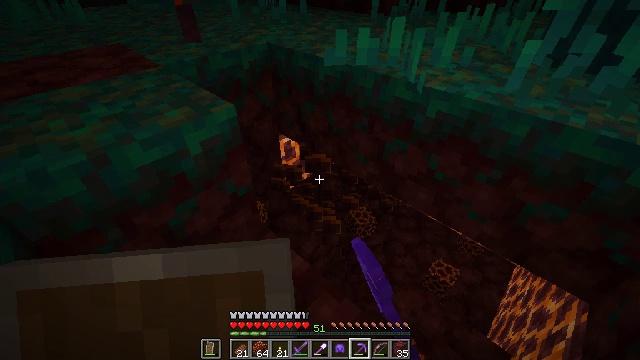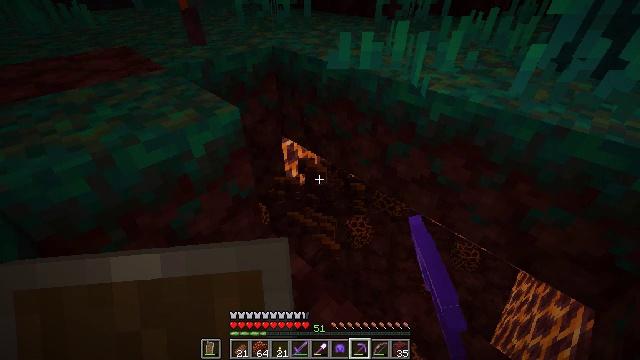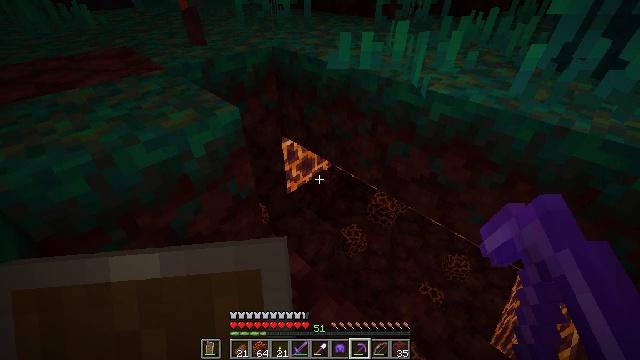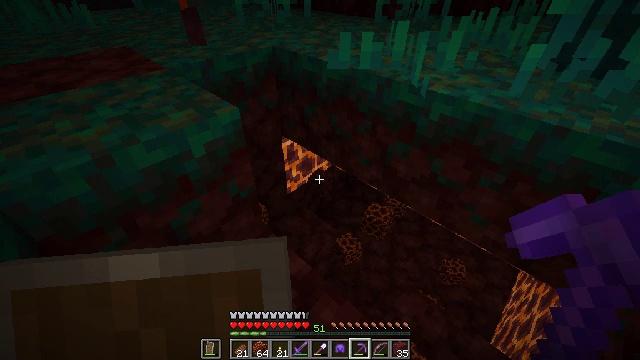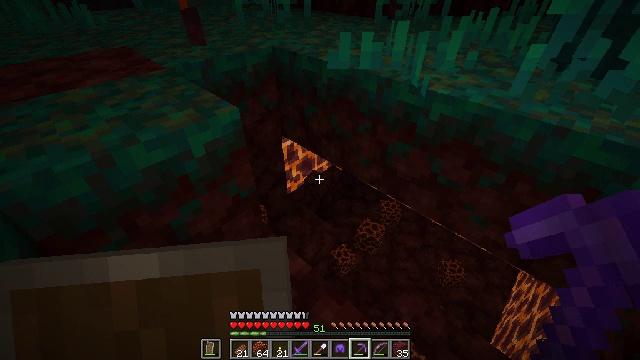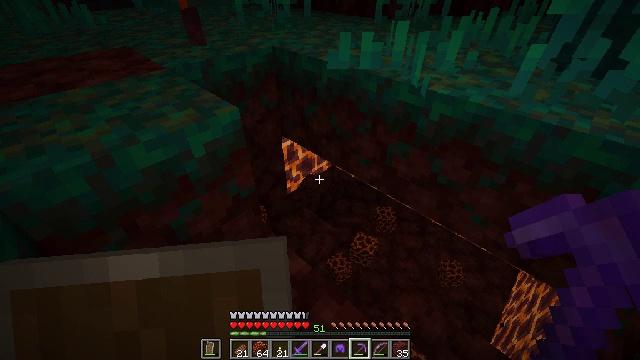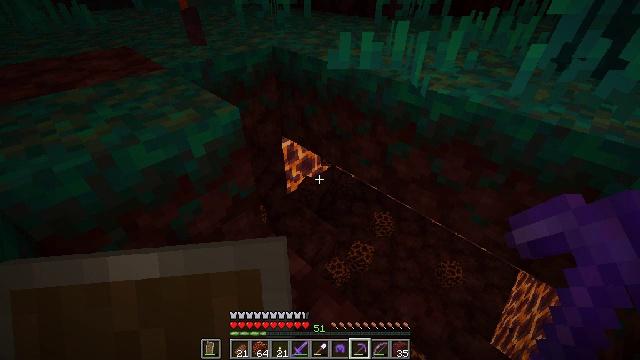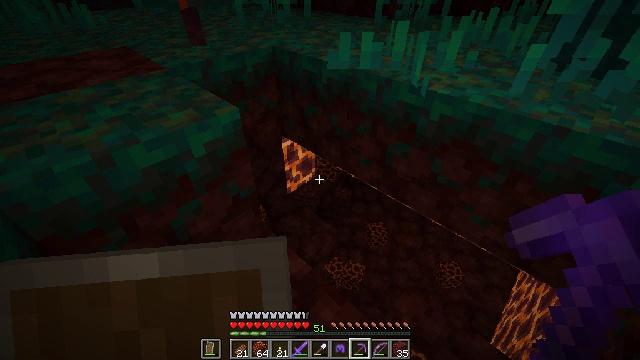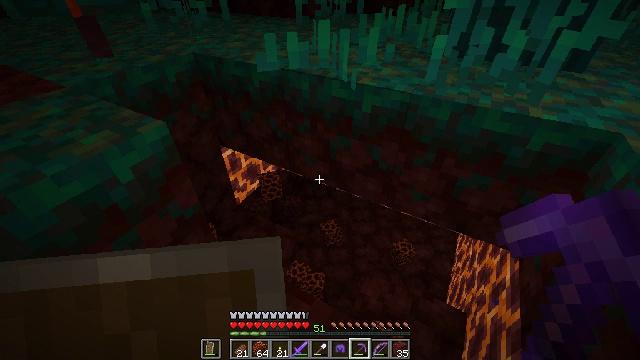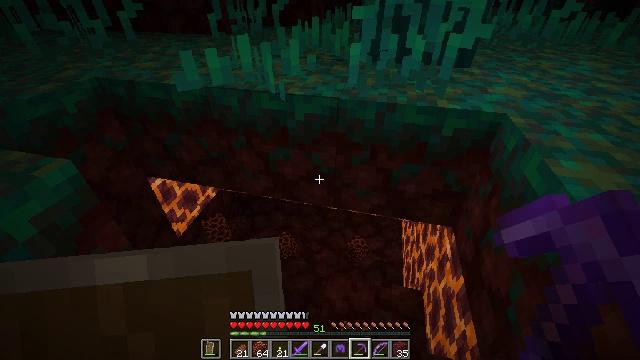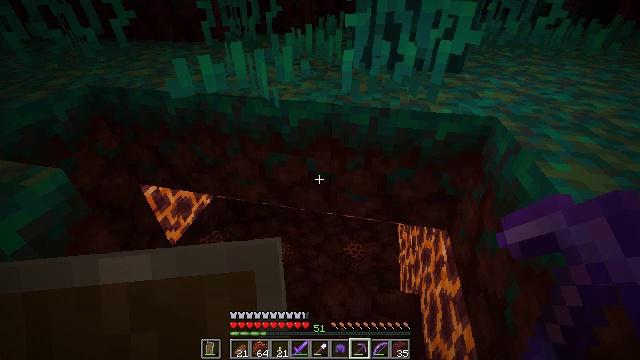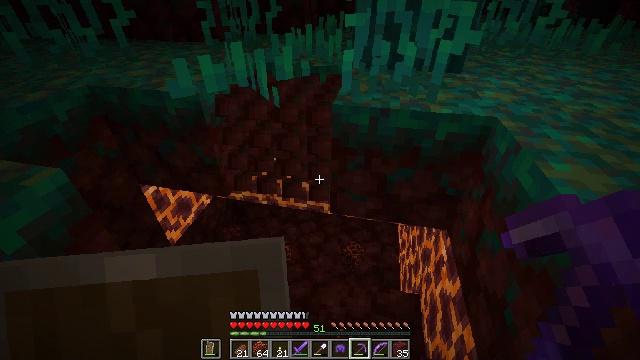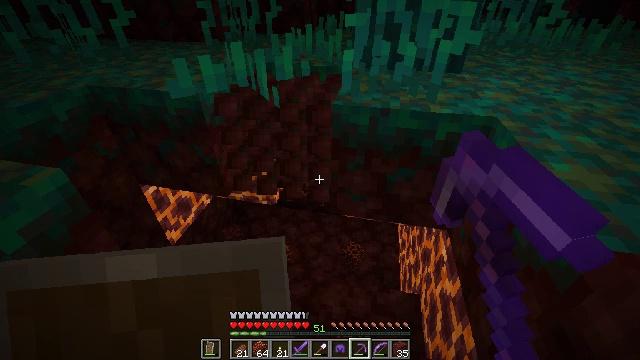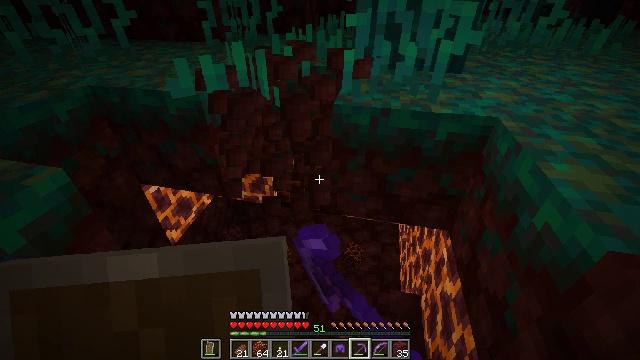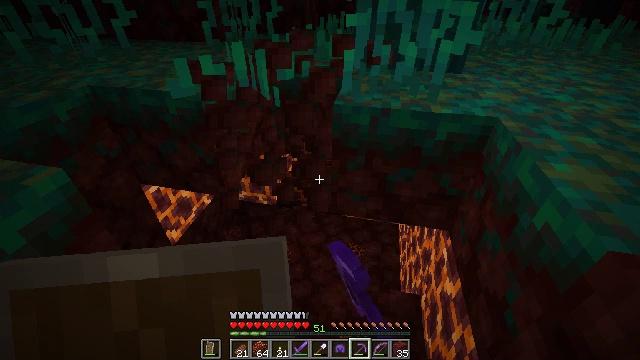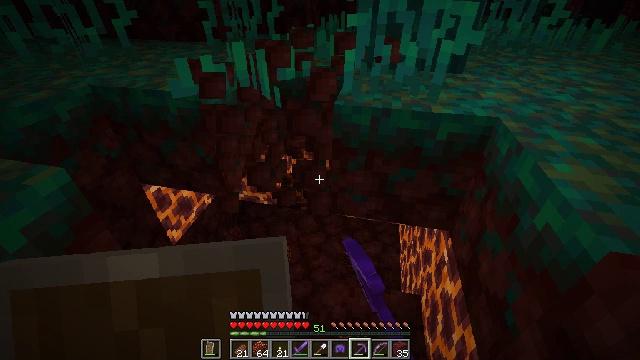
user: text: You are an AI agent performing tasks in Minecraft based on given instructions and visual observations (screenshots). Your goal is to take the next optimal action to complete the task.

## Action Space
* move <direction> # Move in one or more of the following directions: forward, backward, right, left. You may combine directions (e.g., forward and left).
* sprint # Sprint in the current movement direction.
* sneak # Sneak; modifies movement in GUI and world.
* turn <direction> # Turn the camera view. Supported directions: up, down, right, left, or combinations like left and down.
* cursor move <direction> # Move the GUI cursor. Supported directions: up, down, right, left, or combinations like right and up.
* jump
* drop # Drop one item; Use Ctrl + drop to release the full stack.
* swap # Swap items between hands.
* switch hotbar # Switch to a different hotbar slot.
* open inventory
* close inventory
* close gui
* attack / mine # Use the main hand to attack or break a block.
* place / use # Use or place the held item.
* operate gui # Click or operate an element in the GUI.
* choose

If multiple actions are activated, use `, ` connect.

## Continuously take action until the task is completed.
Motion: motion action
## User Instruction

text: Get warped nylium by digging.
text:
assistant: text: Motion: no_op
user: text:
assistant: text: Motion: no_op
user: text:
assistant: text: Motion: no_op
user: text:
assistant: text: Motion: no_op
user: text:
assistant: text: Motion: no_op
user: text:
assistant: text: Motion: no_op
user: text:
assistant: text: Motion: no_op
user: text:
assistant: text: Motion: turn right
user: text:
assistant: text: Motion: turn right and up
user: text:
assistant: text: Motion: turn right and up
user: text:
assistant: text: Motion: attack / mine
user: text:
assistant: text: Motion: attack / mine
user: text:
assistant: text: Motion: attack / mine
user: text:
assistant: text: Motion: no_op
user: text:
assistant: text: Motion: no_op
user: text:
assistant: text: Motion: no_op